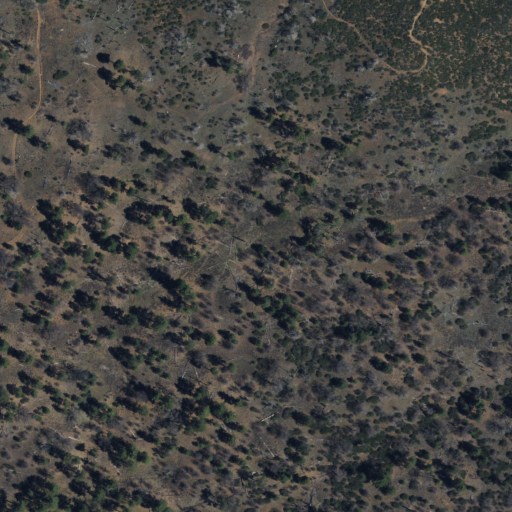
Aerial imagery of plain(s) in California named Flathead Flats containing shrub, evergreen forest, grassland, and low intensity development